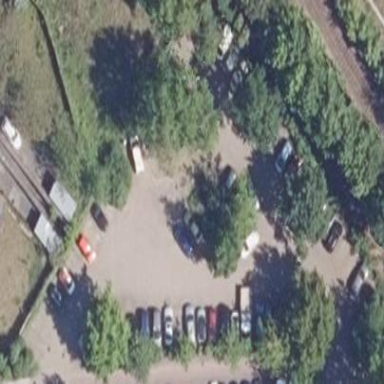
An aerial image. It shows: Parking area with surface.